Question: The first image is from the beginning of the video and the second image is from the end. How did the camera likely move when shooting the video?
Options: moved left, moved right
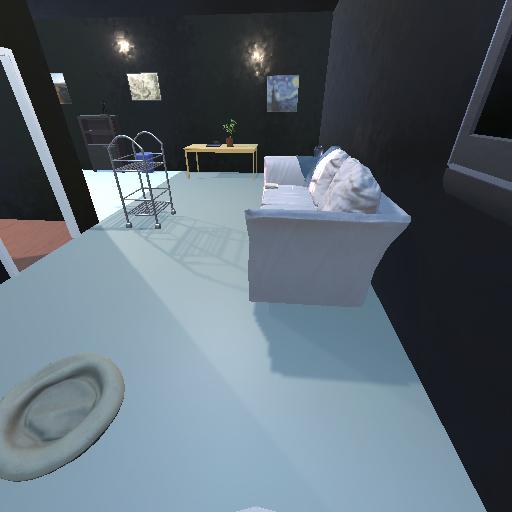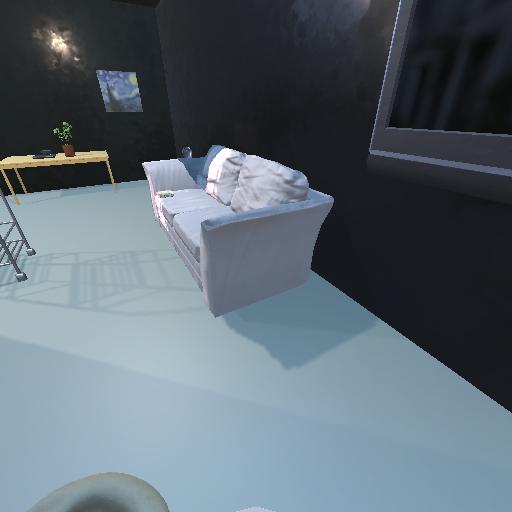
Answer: moved left